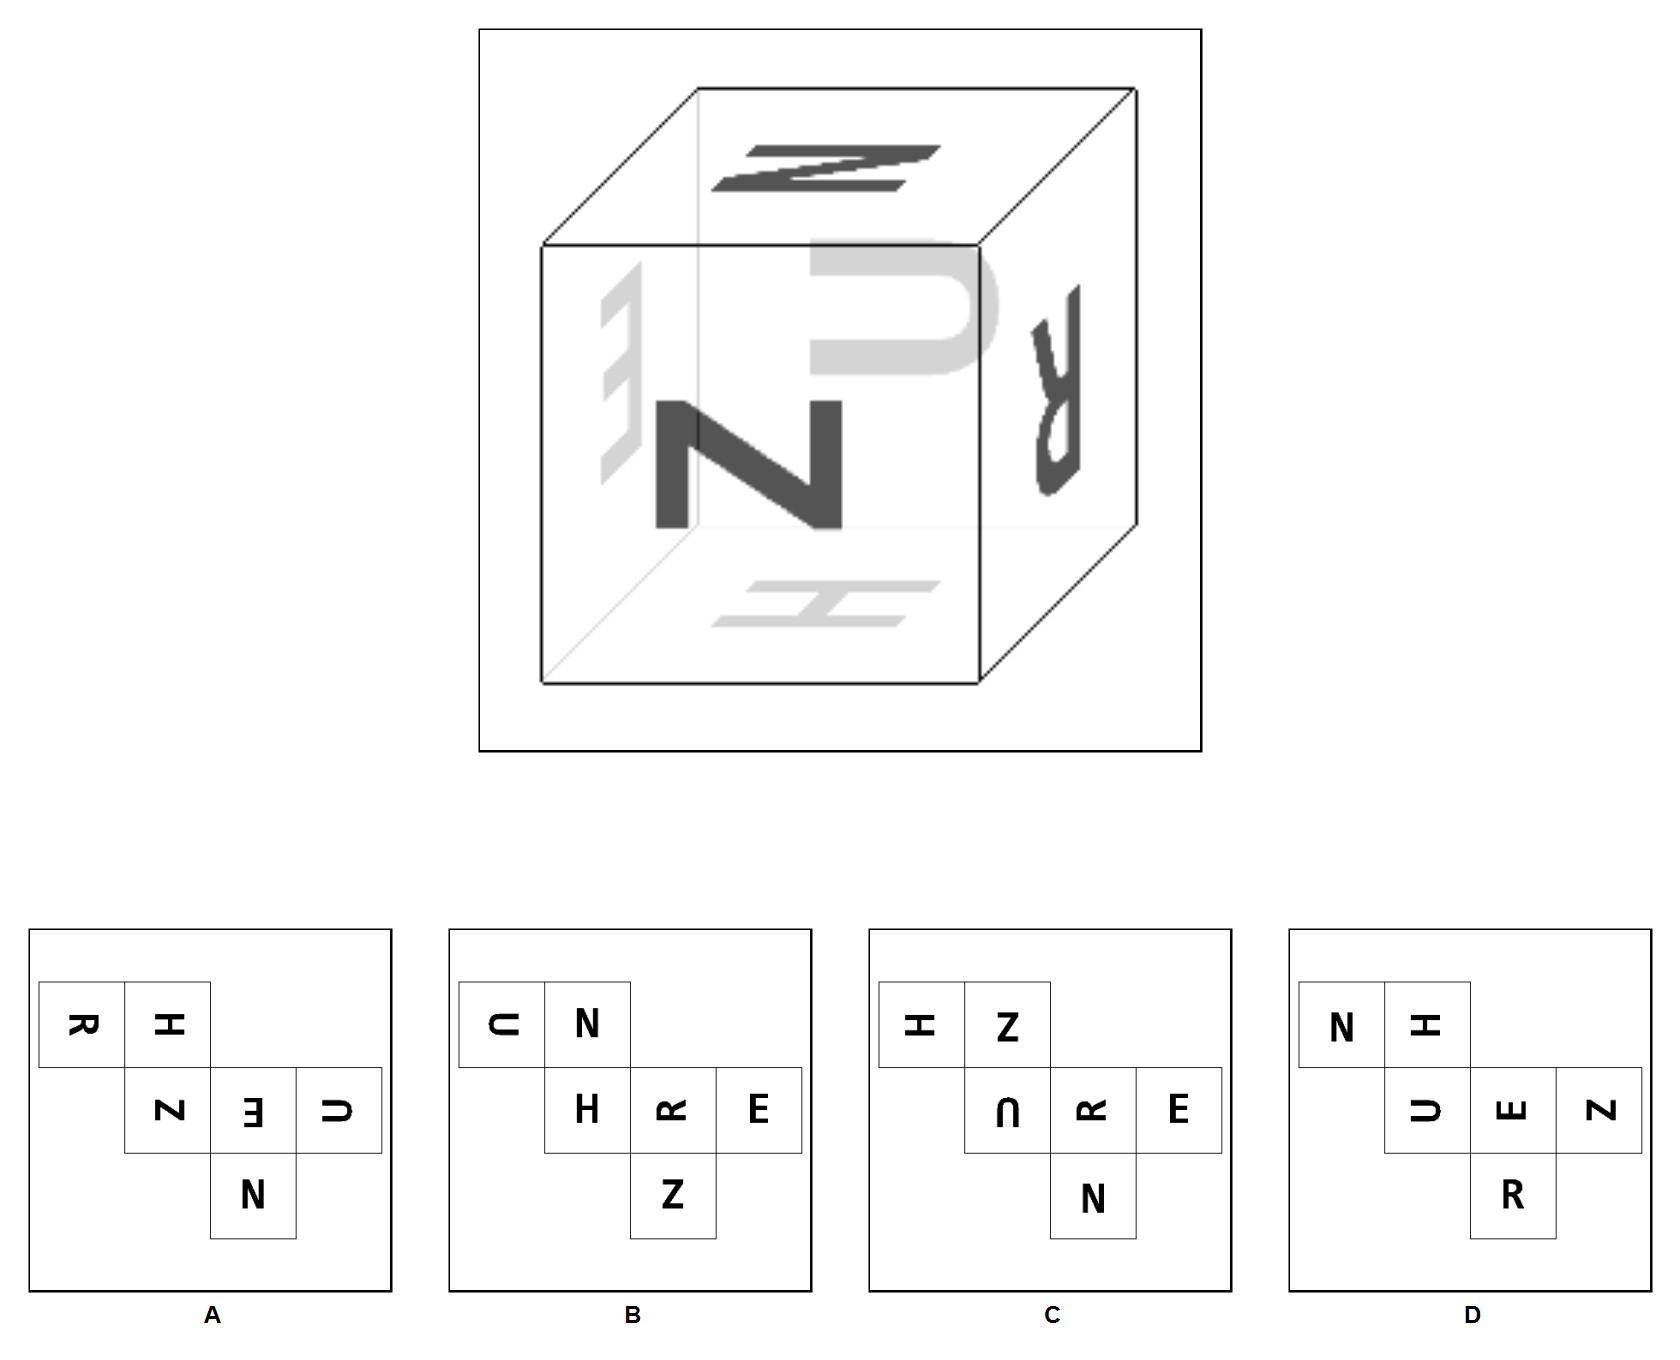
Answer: A